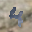
Label: 4